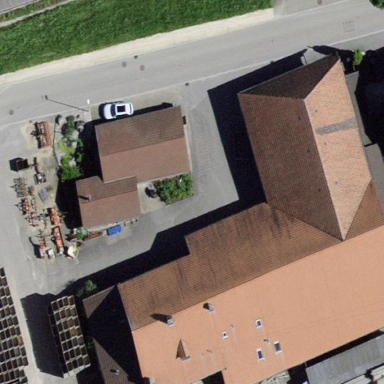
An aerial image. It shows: Farm building.